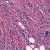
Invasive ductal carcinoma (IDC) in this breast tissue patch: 1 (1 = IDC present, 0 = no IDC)